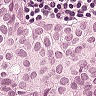
Metastatic tissue present: yes